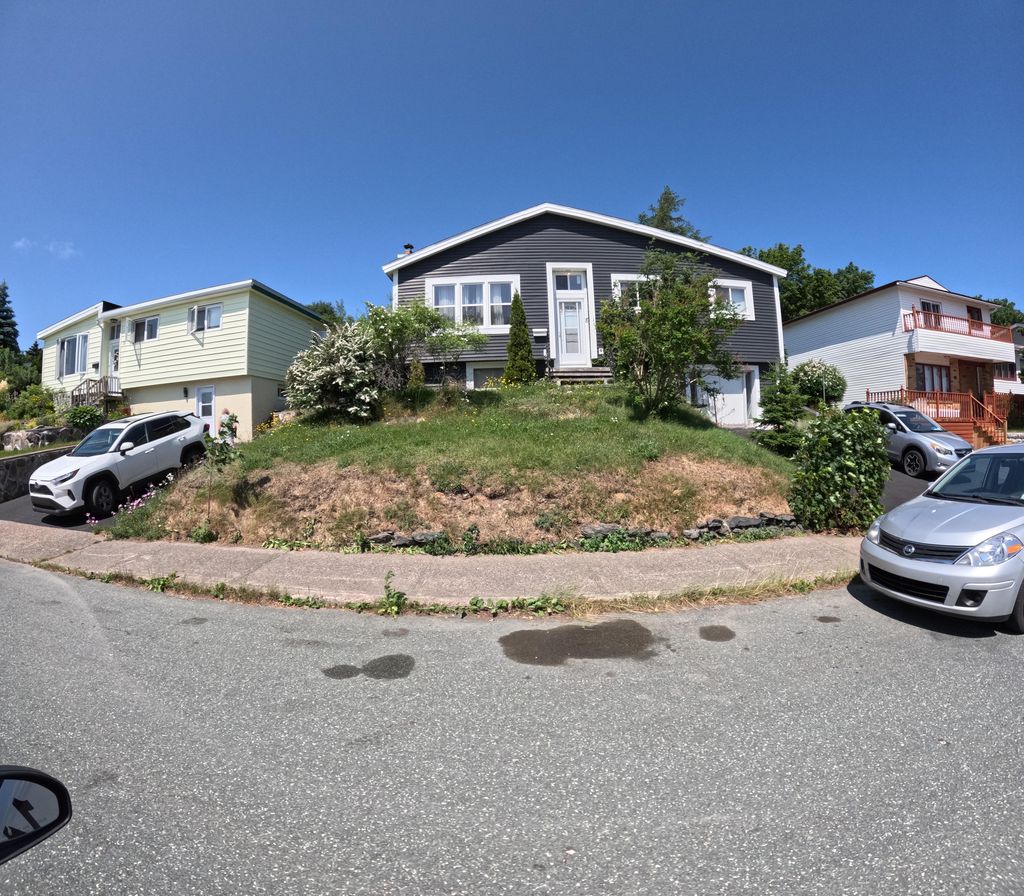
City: st_johns